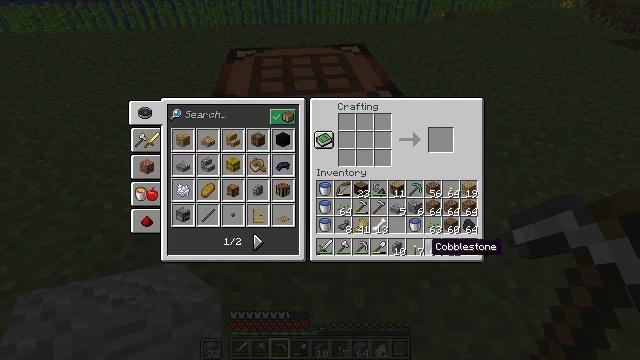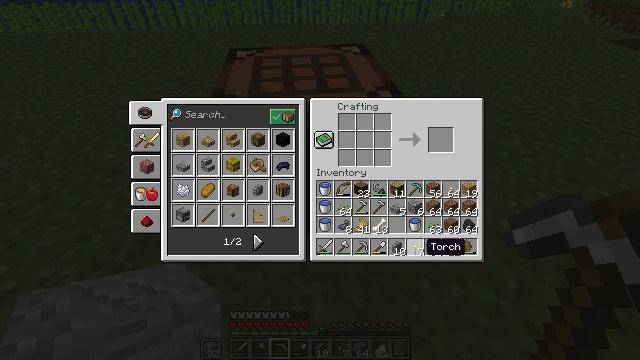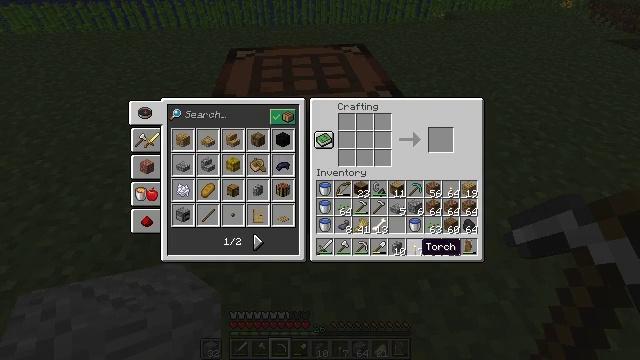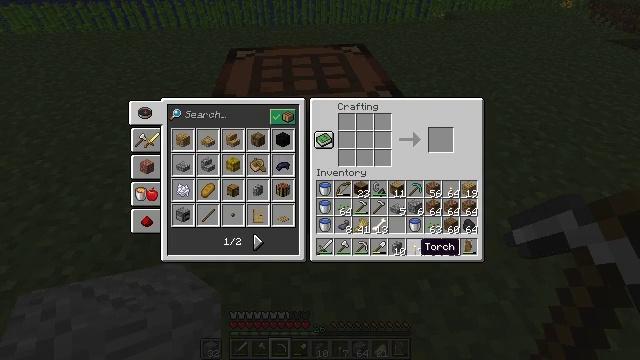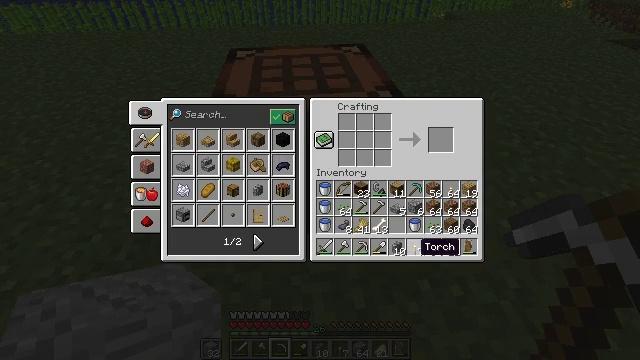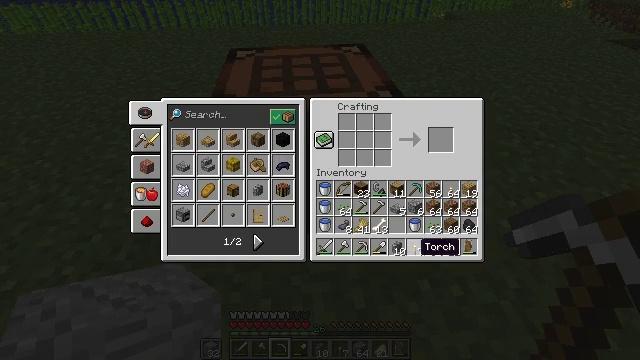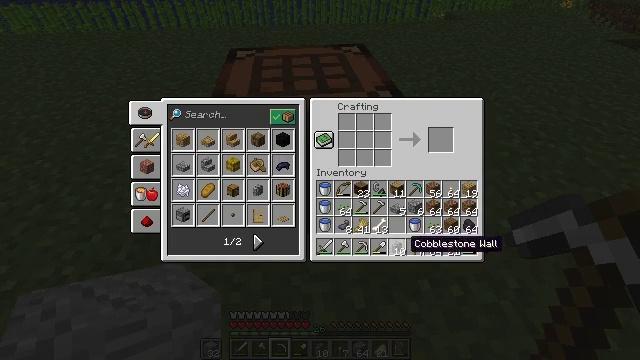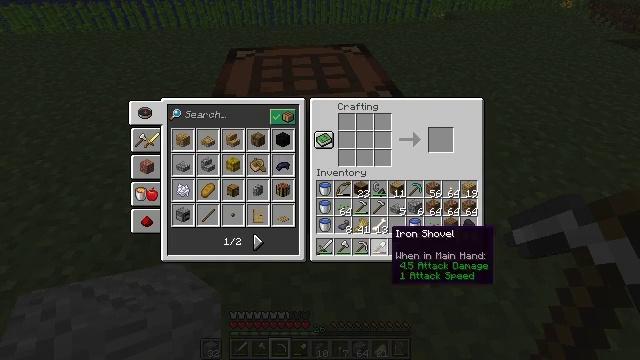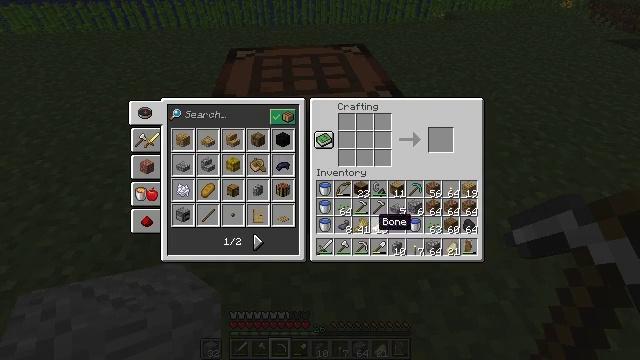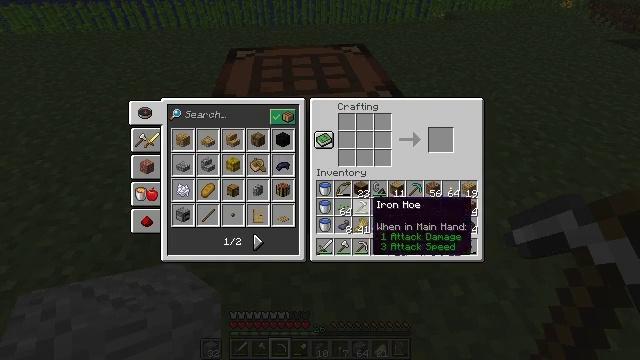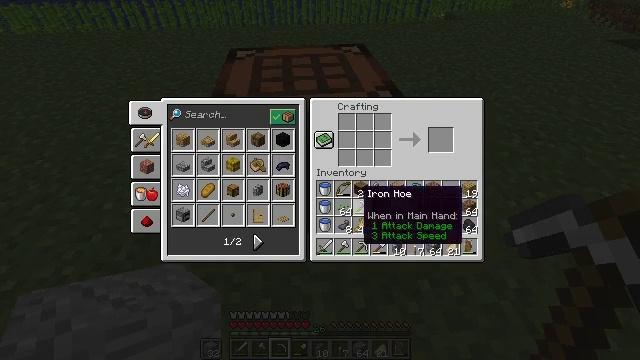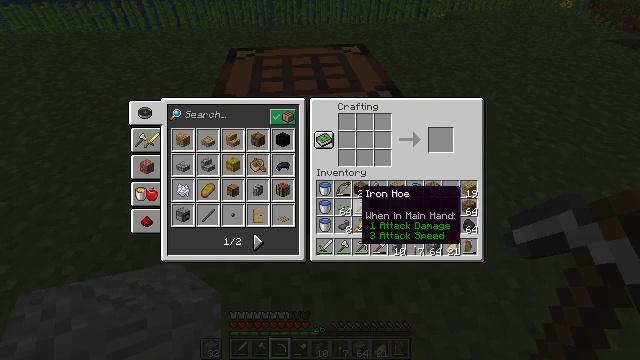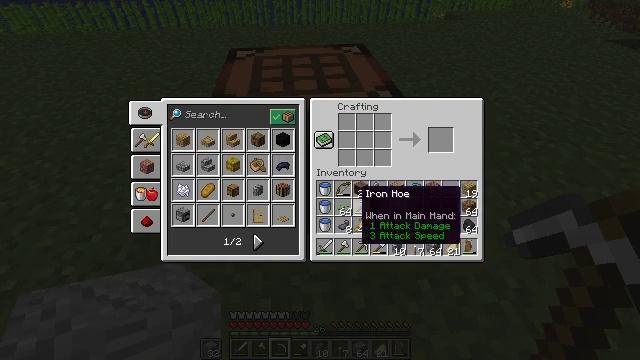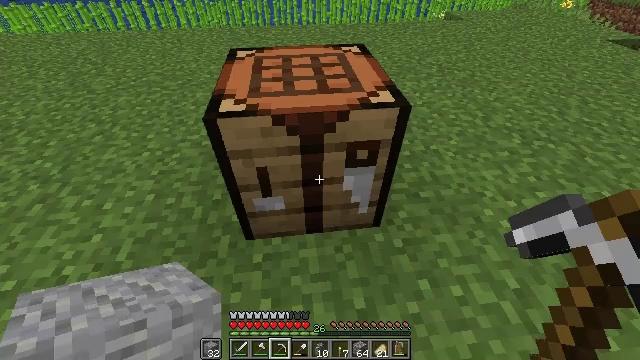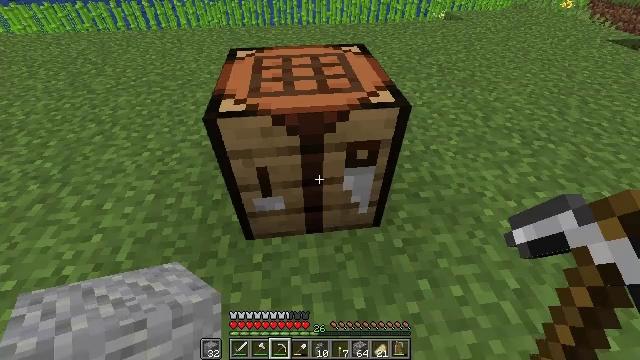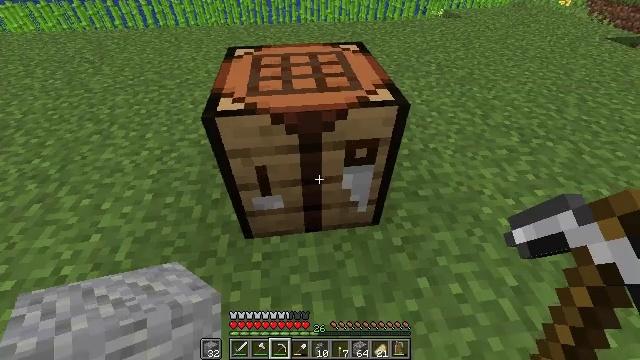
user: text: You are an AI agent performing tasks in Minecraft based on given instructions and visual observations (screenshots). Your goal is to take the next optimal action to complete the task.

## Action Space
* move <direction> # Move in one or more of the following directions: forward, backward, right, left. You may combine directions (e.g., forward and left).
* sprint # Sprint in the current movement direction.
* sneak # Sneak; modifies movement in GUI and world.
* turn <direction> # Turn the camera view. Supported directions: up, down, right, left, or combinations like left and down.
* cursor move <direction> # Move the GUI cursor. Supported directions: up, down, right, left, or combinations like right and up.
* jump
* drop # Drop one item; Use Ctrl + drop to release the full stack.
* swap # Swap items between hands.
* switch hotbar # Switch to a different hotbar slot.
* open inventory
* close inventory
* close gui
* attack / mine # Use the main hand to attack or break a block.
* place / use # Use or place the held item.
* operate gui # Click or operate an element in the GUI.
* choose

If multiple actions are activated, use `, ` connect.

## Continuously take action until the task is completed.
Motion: motion action
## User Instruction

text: Craft multiple andesite slabs with andesite in the crafting table.
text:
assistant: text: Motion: no_op
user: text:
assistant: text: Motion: no_op
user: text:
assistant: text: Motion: no_op
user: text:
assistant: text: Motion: no_op
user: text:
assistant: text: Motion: no_op
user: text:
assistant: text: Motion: turn left
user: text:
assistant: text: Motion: turn left and up
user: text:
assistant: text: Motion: turn left and up
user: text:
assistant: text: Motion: turn up
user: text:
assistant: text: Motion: turn left and up
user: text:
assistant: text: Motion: no_op
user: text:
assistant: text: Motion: no_op
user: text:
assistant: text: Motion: no_op
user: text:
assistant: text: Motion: no_op
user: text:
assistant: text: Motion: no_op
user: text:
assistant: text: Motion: open inventory
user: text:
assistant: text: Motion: open inventory
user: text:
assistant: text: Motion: turn right, open inventory
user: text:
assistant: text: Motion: turn right
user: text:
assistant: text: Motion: no_op
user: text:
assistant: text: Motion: turn right
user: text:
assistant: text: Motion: sneak, turn right
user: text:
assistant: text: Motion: sneak, turn right
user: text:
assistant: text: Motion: sneak, turn right
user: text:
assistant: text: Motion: sneak
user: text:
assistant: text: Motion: sneak
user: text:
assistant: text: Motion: sneak
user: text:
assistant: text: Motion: sneak
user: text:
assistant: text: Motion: sneak
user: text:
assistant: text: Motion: sneak, attack / mine